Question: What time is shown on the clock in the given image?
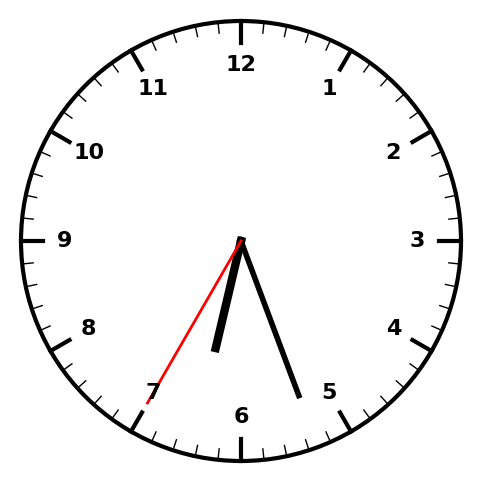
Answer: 06:26:35